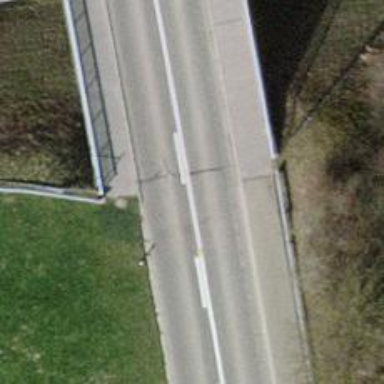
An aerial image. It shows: Bridge with asphalt tertiary road. The road has sidewalks on both sides.